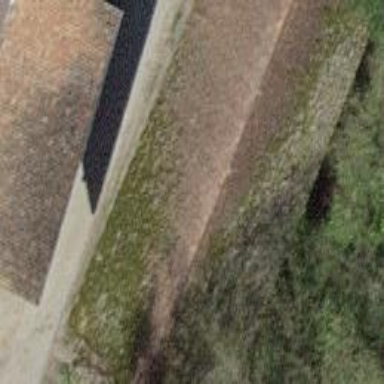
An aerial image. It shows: Rural barn.